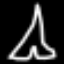
Label: The Eiffel Tower